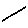
Label: line